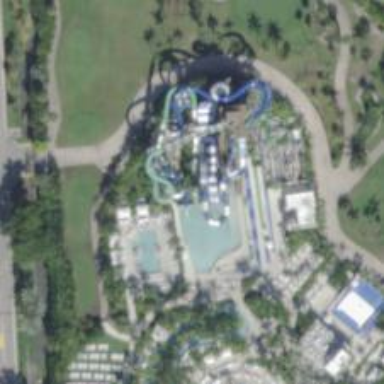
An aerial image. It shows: Water slide attraction.